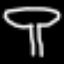
Label: mushroom